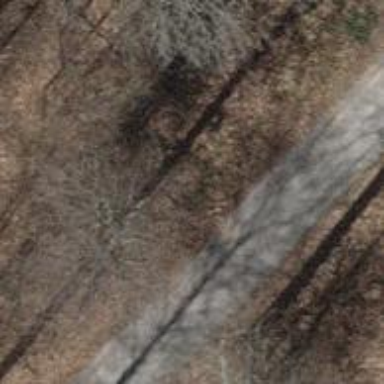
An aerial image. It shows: Track with fine gravel surface. The track has grade2 tracktype.